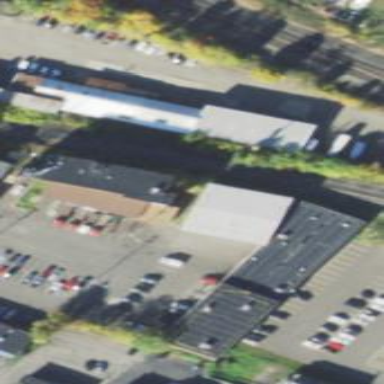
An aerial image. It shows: Industrial building.